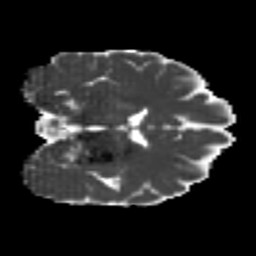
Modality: MD
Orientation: coronal
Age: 22
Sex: female
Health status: healthy
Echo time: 0.074 s